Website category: book
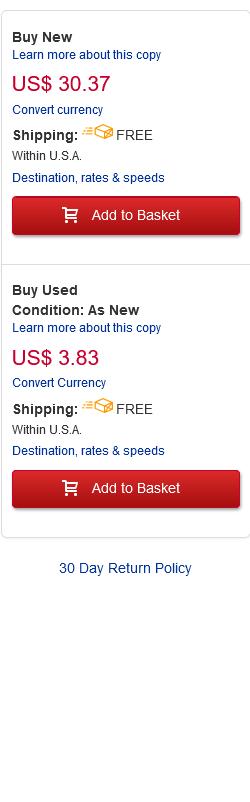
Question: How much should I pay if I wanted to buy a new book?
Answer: US$ 30.37

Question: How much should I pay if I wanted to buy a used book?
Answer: US$ 3.83

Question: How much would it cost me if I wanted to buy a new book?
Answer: US$ 30.37

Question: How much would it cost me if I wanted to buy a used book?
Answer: US$ 3.83

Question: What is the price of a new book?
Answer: US$ 30.37

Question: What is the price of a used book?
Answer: US$ 3.83

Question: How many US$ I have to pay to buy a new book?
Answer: US$ 30.37

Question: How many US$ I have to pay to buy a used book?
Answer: US$ 3.83

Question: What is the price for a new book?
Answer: US$ 30.37

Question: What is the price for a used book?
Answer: US$ 3.83

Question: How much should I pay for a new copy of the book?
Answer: US$ 30.37

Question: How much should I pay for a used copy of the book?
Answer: US$ 3.83

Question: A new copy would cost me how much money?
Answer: US$ 30.37

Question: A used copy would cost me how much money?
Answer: US$ 3.83

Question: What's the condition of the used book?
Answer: As New

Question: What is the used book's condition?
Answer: As New

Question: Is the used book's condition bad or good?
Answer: As New

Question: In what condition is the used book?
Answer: As New

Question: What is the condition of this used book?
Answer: As New

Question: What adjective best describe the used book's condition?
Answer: As New

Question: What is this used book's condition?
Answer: As New

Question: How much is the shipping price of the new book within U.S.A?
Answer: FREE

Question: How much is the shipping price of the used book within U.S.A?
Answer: FREE

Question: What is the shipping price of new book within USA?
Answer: FREE

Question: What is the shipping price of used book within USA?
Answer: FREE

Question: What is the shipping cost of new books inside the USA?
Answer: FREE

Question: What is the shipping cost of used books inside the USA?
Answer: FREE

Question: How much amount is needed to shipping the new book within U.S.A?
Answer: FREE

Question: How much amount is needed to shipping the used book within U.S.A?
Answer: FREE

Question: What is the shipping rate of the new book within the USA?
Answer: FREE

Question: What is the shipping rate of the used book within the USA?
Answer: FREE

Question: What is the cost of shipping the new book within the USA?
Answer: FREE

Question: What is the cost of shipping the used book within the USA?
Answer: FREE

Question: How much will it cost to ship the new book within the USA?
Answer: FREE

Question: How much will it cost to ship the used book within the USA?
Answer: FREE